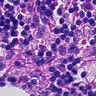
Metastatic tissue present: no